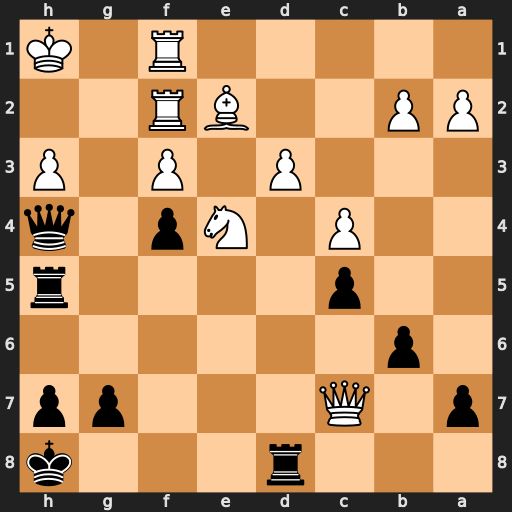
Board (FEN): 3r3k/p1Q3pp/1p6/2p4r/2P1Np1q/3P1P1P/PP2BR2/5R1K
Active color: b
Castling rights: -
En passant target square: -
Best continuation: Qxh3+ Kg1 Qh1#